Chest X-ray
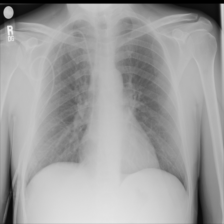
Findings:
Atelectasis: negative
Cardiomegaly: negative
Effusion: negative
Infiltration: positive
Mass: negative
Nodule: negative
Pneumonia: negative
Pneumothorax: negative
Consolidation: negative
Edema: negative
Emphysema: negative
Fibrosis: negative
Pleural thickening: negative
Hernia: negative